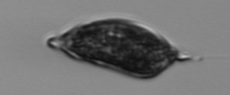
Label: Prorocentrum_micans